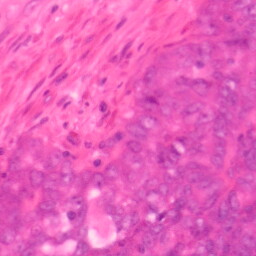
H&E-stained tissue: Colon